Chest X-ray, PA view. Patient: 56 years old, sex M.
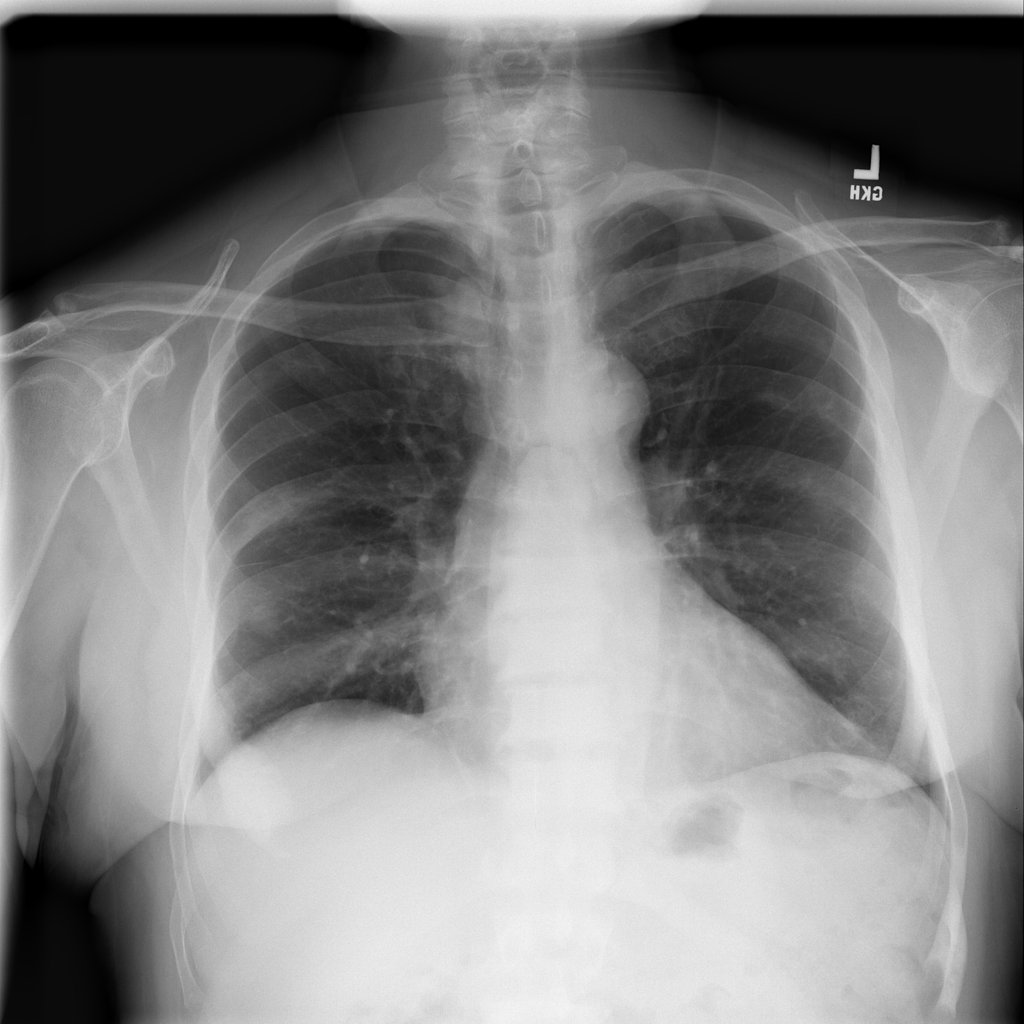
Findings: No Finding